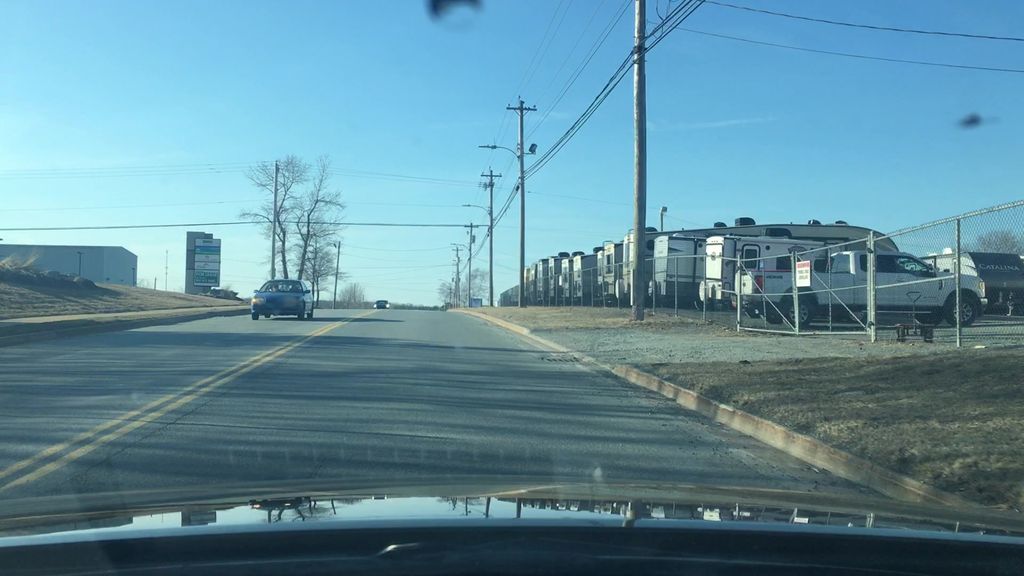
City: halifax